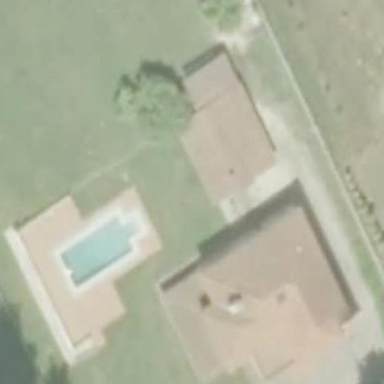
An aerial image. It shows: Simple and straightforward house.